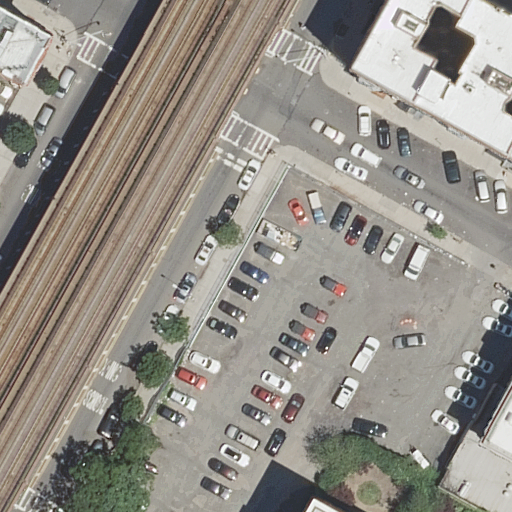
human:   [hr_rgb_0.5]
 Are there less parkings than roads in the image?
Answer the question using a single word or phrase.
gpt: yes

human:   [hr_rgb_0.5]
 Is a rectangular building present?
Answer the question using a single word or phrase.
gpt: yes

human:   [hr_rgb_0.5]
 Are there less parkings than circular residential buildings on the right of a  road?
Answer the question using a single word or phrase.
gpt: no

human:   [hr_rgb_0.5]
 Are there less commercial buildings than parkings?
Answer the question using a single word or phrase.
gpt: yes

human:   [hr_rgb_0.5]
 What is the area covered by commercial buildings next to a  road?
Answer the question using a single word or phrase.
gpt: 0m2

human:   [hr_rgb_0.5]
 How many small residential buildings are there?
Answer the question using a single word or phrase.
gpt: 3

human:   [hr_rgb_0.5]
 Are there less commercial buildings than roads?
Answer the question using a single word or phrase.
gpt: yes

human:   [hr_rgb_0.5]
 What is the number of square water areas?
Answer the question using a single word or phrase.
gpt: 0

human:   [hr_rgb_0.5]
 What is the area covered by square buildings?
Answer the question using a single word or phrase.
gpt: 0m2

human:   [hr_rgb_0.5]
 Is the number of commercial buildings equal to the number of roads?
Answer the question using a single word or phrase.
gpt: no

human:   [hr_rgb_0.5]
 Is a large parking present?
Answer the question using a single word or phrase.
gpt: no

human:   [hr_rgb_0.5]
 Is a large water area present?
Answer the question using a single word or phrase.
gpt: no

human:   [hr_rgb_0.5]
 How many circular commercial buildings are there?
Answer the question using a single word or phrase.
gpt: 0

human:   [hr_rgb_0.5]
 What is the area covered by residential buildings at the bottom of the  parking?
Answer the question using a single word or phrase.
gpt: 1687m2

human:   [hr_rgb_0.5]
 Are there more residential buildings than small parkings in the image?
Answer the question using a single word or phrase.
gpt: yes

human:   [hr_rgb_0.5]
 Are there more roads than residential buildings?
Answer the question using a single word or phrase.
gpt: yes

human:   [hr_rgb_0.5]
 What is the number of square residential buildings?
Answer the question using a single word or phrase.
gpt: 0

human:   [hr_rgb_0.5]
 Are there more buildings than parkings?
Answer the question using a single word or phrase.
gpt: yes

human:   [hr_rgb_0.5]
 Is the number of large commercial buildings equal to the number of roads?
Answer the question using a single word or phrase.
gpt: no

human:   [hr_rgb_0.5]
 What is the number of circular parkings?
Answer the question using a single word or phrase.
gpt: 0

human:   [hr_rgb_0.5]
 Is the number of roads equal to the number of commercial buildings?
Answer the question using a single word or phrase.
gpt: no

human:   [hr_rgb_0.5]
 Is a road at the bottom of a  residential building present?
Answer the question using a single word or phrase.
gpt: yes

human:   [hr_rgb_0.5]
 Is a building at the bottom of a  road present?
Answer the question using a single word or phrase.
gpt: yes

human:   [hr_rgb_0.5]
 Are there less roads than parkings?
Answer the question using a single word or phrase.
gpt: no

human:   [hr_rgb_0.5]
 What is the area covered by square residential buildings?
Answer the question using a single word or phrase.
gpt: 0m2

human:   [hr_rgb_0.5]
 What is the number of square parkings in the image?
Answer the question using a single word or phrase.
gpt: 0

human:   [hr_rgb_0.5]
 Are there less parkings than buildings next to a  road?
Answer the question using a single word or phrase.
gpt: yes

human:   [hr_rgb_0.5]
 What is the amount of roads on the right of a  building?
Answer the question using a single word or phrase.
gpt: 6

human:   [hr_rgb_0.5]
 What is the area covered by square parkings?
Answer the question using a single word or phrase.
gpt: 0m2

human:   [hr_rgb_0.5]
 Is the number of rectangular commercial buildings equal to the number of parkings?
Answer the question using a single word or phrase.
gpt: no

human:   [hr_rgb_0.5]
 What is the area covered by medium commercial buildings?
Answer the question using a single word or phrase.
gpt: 0m2

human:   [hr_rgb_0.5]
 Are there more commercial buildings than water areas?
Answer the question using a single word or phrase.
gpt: no

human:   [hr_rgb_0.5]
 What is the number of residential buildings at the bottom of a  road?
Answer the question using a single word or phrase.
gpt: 4

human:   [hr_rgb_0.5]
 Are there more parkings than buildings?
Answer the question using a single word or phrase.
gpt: no

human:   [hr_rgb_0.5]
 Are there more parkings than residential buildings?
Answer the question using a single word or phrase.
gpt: no

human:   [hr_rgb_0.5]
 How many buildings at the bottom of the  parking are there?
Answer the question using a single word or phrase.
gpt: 4